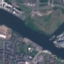
Label: River